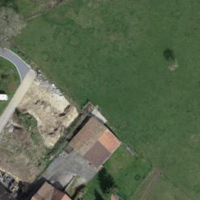
EUNIS habitat code: 55
Species observed at this site:
Grus grus